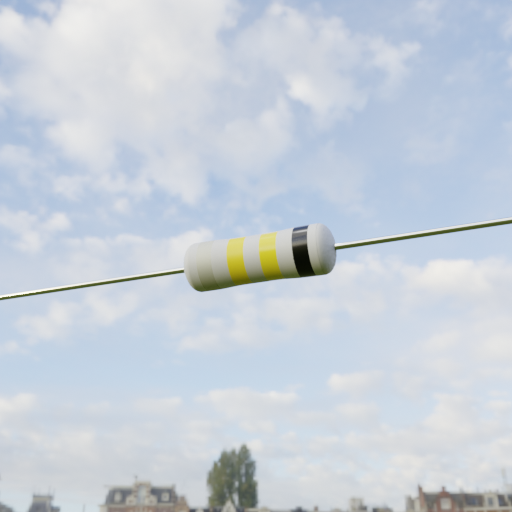
Resistor colour bands (in order): silver, yellow, yellow, black